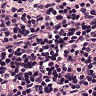
Metastatic tissue present: no